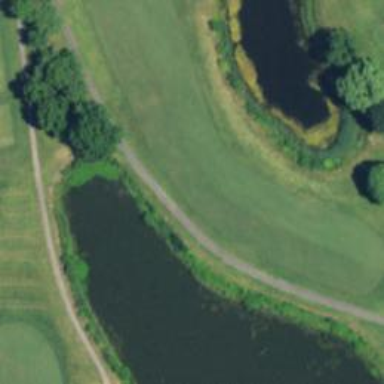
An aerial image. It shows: View of golf hole.